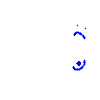
Particle: kaon